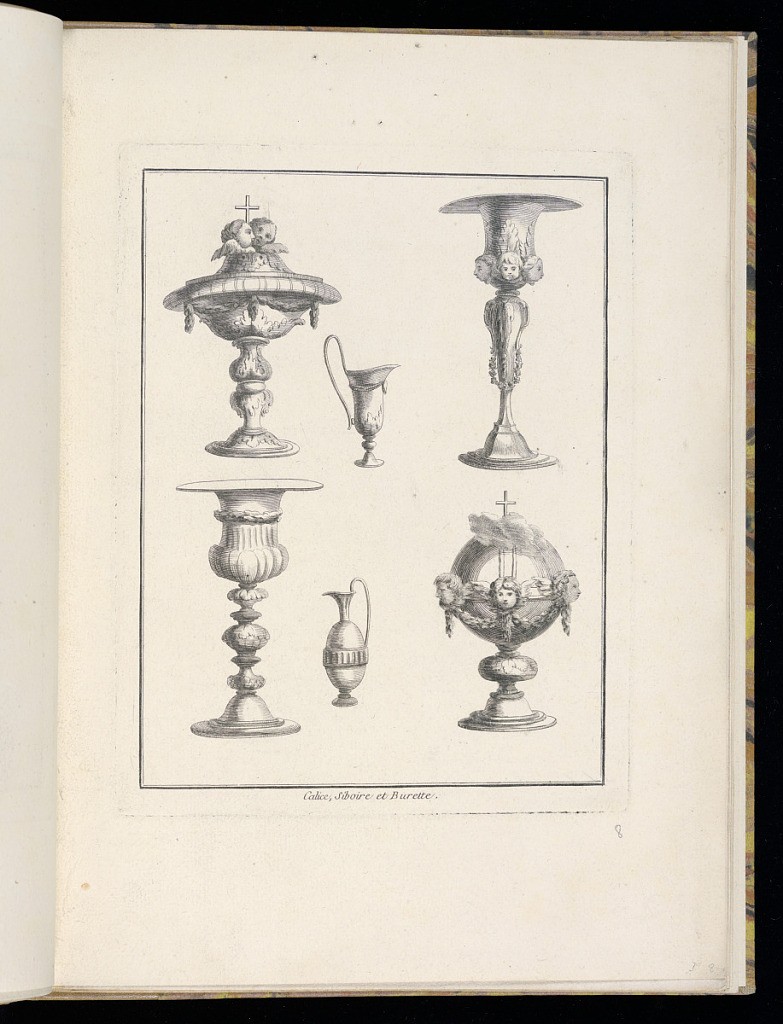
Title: Calice, Siboire et Burette
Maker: Clément Pierre Marillier, French, 1740 – 1808
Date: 1763
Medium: Etching and engraving on paper
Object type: Print
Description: Designs for ecclesiastical vessels including chalices, ciboria, and cruets featuring mascarons (masks), scrolling leaves (rinceaux), scrolling acanthus leaves, festoons of leaves and flowers, crosses, clouds, and gadrooning. The plate is titled.